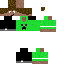
A male skeleton skin with green skin, wearing brown long hair dressed in a green hoodie and black pants, featuring a closed mouth.